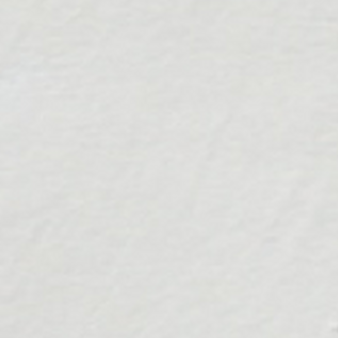
Label: other